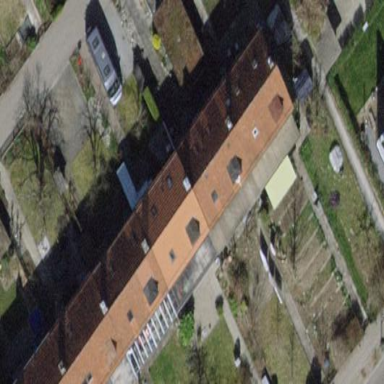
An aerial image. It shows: Semidetached house with gabled roof made of tiles.